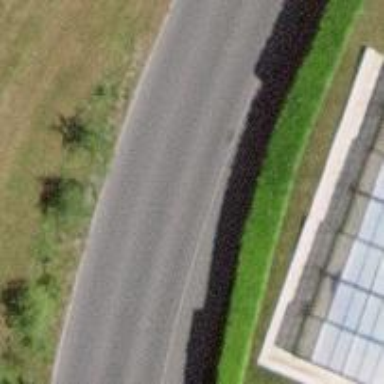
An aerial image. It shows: Asphalt road classified as tertiary.